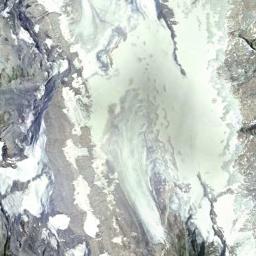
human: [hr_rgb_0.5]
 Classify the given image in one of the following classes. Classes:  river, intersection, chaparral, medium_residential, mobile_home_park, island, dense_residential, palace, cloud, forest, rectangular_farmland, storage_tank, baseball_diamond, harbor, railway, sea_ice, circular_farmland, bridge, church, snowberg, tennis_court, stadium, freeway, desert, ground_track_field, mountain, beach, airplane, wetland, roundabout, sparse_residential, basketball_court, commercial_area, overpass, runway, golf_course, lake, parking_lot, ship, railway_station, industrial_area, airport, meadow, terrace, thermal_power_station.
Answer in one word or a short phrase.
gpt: snowberg